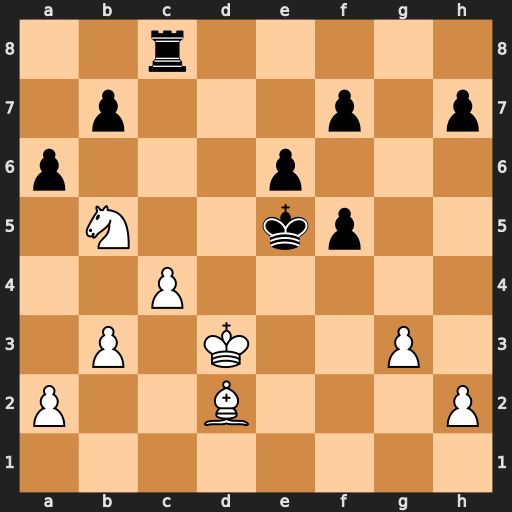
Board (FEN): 2r5/1p3p1p/p3p3/1N2kp2/2P5/1P1K2P1/P2B3P/8
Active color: w
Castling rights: -
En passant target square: -
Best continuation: Bc3#